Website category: university
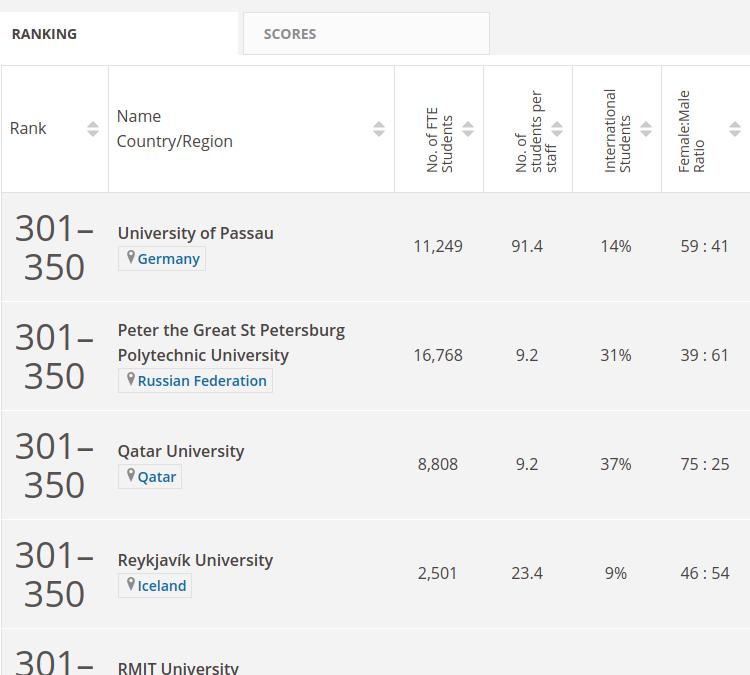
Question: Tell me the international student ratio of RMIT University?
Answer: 33%

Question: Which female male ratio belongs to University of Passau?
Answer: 59 : 41

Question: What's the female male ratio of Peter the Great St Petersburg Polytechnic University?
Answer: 39 : 61

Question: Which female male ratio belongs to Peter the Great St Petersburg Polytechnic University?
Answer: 39 : 61

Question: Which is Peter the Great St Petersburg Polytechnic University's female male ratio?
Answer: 39 : 61

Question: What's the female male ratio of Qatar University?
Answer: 75 : 25

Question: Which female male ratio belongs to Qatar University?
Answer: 75 : 25

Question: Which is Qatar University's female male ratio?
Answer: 75 : 25

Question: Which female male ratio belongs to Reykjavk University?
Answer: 46 : 54

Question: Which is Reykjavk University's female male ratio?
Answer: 46 : 54

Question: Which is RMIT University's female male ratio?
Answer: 48 : 52

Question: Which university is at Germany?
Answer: University of Passau

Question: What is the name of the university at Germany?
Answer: University of Passau

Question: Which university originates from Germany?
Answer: University of Passau

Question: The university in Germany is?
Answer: University of Passau

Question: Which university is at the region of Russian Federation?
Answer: Peter the Great St Petersburg Polytechnic University

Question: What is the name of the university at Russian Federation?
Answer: Peter the Great St Petersburg Polytechnic University

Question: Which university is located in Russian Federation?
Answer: Peter the Great St Petersburg Polytechnic University

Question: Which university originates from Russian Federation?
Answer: Peter the Great St Petersburg Polytechnic University

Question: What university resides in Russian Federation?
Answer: Peter the Great St Petersburg Polytechnic University

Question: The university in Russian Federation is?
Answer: Peter the Great St Petersburg Polytechnic University

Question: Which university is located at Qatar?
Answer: Qatar University

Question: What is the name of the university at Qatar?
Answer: Qatar University

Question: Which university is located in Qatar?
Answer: Qatar University

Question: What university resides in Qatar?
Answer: Qatar University

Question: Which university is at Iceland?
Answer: Reykjavk University

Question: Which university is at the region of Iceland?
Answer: Reykjavk University

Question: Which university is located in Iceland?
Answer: Reykjavk University

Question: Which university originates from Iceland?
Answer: Reykjavk University

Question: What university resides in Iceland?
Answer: Reykjavk University

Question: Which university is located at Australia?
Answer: RMIT University

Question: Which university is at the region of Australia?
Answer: RMIT University

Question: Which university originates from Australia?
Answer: RMIT University

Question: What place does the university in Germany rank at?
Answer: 301350

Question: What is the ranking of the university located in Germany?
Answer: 301350

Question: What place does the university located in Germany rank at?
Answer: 301350

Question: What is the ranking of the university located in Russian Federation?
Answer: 301350

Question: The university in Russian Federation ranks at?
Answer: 301350

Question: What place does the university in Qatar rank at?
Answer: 301350

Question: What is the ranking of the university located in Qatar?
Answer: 301350

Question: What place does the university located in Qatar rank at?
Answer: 301350

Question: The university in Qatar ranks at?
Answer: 301350

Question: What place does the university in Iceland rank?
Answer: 301350

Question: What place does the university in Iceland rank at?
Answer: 301350

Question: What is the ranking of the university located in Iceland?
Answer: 301350

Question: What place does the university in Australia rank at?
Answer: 301350

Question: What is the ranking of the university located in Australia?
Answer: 301350

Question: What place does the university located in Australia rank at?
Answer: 301350

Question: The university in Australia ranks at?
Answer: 301350